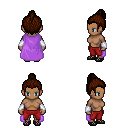
a pixel art fantasy rpg character, female body template, human, dark skin, lavender cape, red pants, brown short topknot hairstyle, white cloth bracers, ghillies, four views (front, back, left, right), 2x2 character sprite sheet, small pixel art, hard edges, no anti-aliasing